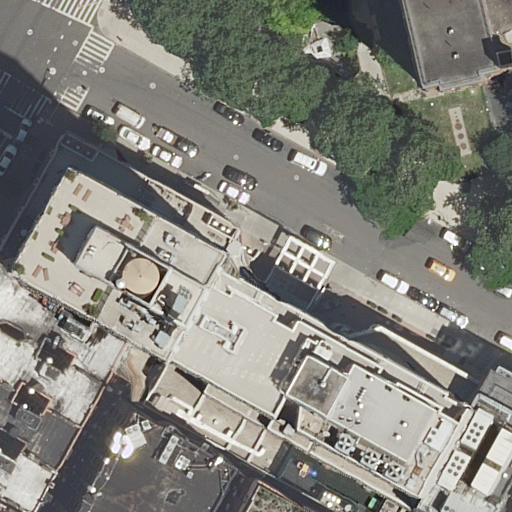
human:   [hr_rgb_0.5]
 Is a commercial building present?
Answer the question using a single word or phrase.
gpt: no

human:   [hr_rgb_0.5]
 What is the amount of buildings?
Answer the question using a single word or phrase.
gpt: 11

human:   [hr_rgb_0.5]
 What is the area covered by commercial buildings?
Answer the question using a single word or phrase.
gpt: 0m2

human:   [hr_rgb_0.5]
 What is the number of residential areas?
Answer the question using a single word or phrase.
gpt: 1

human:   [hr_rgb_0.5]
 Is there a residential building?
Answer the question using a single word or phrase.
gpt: yes

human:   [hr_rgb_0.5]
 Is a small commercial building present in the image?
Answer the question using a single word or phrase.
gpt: no

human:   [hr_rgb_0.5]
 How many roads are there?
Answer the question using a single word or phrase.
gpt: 12

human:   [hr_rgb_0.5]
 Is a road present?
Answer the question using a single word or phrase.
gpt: yes

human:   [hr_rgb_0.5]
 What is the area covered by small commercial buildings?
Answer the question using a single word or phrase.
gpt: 0m2

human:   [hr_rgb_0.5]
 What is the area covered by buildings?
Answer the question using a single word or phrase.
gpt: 2935m2

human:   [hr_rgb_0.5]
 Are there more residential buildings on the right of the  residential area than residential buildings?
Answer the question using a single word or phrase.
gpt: no

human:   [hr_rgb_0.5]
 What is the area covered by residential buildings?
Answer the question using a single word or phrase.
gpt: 2935m2

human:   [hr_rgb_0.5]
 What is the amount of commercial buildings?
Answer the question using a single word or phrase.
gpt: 0

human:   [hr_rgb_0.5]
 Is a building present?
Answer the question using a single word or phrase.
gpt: yes

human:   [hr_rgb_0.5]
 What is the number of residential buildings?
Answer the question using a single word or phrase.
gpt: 11

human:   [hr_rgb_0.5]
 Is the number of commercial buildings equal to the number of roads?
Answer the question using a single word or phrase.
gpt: no

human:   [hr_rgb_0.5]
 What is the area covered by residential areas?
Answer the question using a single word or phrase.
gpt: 28m2

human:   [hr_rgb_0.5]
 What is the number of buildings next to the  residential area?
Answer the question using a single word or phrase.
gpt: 11

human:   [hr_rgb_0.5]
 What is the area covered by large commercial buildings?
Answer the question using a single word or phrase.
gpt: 0m2

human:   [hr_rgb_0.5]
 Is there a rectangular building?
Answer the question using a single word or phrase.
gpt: yes

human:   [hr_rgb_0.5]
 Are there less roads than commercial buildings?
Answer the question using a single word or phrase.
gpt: no

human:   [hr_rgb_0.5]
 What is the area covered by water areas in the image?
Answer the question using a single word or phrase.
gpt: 0m2

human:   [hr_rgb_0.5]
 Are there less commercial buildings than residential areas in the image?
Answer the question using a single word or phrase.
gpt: yes

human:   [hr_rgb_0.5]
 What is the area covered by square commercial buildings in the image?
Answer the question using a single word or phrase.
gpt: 0m2

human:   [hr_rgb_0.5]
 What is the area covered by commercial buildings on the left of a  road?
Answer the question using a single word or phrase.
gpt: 0m2

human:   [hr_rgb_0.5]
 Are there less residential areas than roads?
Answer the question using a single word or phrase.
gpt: yes

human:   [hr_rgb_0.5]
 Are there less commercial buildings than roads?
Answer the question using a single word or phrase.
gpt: yes

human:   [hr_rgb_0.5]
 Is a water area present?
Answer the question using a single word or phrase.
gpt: no

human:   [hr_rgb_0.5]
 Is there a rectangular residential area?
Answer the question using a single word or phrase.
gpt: yes

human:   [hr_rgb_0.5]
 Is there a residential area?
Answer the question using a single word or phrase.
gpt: yes

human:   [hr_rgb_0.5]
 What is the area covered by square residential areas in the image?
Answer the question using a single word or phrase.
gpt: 0m2

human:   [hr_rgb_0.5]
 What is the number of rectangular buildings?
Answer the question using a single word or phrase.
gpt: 6

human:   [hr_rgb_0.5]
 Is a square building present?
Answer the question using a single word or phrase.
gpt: no

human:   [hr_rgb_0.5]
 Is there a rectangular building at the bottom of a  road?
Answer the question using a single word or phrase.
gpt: yes

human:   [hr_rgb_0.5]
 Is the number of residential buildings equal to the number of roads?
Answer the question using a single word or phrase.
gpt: no

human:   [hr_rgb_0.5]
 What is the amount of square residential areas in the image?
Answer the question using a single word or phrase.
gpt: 0

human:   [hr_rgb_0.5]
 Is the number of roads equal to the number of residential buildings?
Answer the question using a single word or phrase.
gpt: no

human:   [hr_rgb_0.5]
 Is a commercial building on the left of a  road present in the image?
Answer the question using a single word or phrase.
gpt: no

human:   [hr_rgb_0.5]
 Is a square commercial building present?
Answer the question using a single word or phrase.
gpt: no

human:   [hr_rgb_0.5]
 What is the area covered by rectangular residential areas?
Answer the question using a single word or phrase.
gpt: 28m2

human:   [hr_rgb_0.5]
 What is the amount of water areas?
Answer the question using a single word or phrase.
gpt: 0

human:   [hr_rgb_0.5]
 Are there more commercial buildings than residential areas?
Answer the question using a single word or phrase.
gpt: no

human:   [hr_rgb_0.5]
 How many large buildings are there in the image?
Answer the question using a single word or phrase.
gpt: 2

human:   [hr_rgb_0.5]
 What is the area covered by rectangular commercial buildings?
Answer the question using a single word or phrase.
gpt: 0m2

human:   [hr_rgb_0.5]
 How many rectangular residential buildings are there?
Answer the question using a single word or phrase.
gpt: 6

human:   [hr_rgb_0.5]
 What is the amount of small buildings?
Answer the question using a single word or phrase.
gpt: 5

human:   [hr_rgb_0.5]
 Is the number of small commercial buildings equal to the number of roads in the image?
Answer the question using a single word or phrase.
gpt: no

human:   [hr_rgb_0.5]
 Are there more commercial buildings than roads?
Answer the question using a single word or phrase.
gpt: no

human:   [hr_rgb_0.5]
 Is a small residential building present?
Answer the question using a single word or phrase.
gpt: yes

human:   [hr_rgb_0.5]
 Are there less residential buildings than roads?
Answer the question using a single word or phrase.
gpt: yes

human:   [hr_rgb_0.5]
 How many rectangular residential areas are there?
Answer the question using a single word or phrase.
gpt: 1

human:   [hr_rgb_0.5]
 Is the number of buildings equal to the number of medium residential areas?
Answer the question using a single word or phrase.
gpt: no

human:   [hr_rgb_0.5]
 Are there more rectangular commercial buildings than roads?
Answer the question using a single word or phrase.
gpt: no

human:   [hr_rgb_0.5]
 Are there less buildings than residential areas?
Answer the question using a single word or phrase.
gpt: no

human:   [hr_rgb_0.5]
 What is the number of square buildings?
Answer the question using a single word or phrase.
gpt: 0

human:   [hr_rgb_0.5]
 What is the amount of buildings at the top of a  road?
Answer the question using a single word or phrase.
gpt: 1

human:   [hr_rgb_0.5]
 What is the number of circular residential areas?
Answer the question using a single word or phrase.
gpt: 0

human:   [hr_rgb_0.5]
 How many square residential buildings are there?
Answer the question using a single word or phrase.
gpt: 0

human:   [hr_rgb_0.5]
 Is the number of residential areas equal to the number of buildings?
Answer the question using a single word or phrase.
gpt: no

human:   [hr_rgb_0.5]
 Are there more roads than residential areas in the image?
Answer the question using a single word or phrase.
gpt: yes

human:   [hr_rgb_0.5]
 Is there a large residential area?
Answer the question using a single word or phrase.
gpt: no

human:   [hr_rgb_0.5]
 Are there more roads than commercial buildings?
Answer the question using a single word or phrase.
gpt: yes

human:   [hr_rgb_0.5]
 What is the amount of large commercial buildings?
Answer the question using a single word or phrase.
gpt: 0

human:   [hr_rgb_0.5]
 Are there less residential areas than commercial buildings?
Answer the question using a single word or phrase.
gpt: no